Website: bh-photo
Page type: review-order
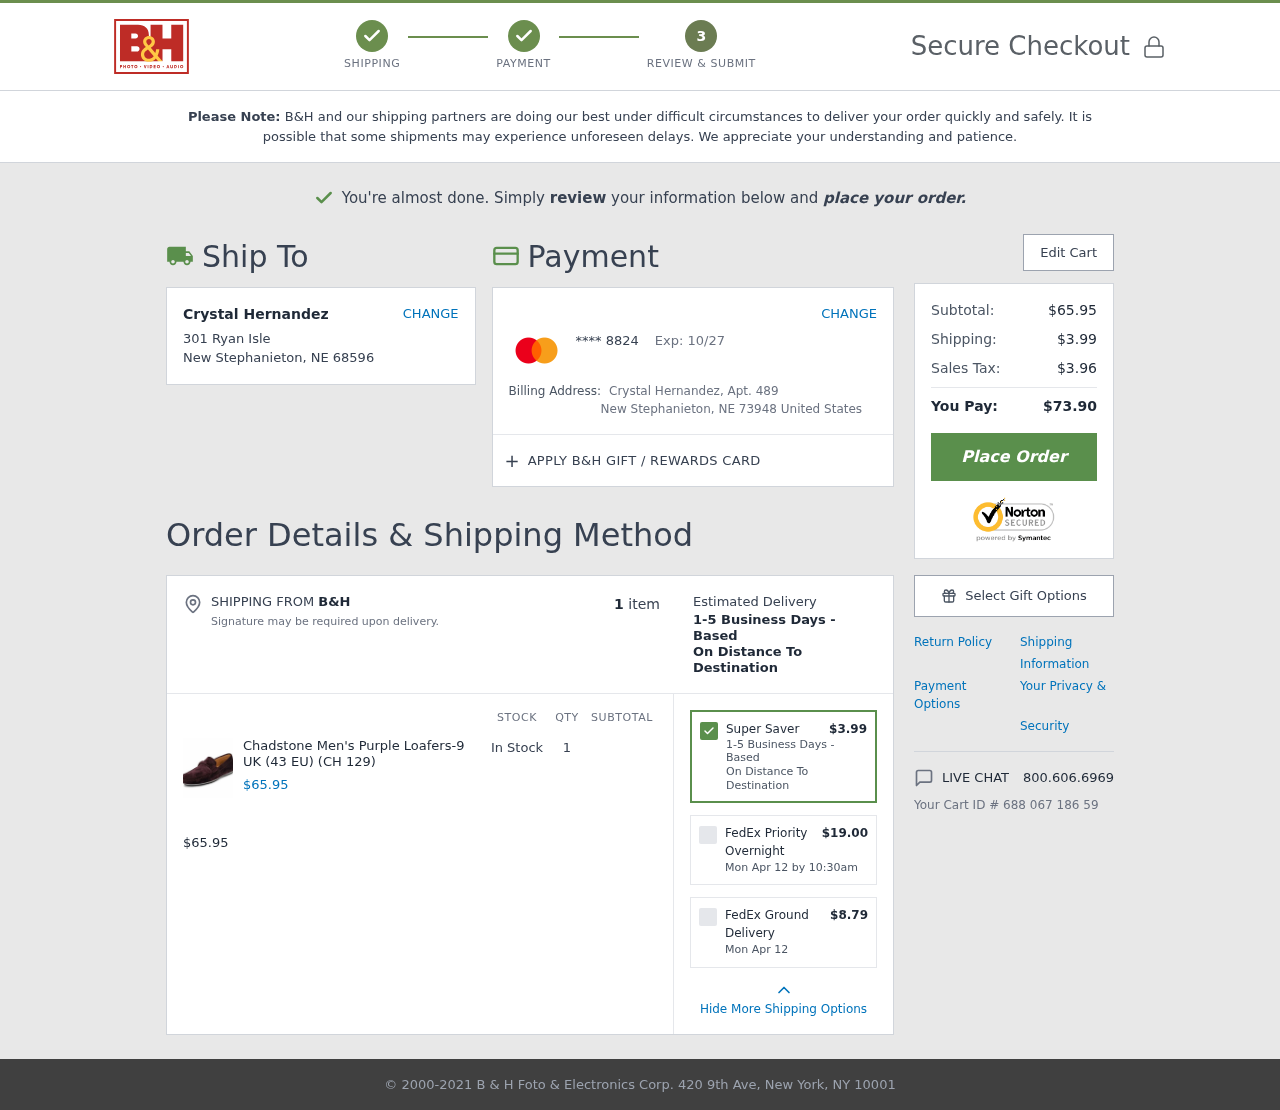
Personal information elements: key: PII_CARD_EXPIRY
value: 10/27
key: PII_CARD_LAST4
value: **** 8824
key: PII_CITY
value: New Stephanieton
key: PII_CITY_STATE_ZIP2
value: New Stephanieton, NE 73948
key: PII_COUNTRY
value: United States
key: PII_FULLNAME
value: Crystal Hernandez
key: PII_FULLNAME2
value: Crystal Hernandez
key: PII_POSTCODE
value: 68596
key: PII_STATE_ABBR
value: NE
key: PII_STREET
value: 301 Ryan Isle
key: PII_STREET2
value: Apt. 489
Product elements: key: PRODUCT1_NAME
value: Chadstone Men's Purple Loafers-9 UK (43 EU) (CH 129)
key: PRODUCT1_PRICE
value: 65.95
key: PRODUCT1_QUANTITY
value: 1
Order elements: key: ORDER_NUM_ITEMS
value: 1
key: ORDER_SUBTOTAL
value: $65.95
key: ORDER_SHIPPING_COST
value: $3.99
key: ORDER_DELIVERY_DATE
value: Mon Apr 12 by 10:30am
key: ORDER_DELIVERY_DATE2
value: Mon Apr 12
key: ORDER_TAX
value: $3.96
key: ORDER_TOTAL
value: $73.90
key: ORDER_ID
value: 688 067 186 59